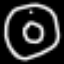
Label: donut